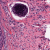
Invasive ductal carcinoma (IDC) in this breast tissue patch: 0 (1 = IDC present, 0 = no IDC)